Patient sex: M
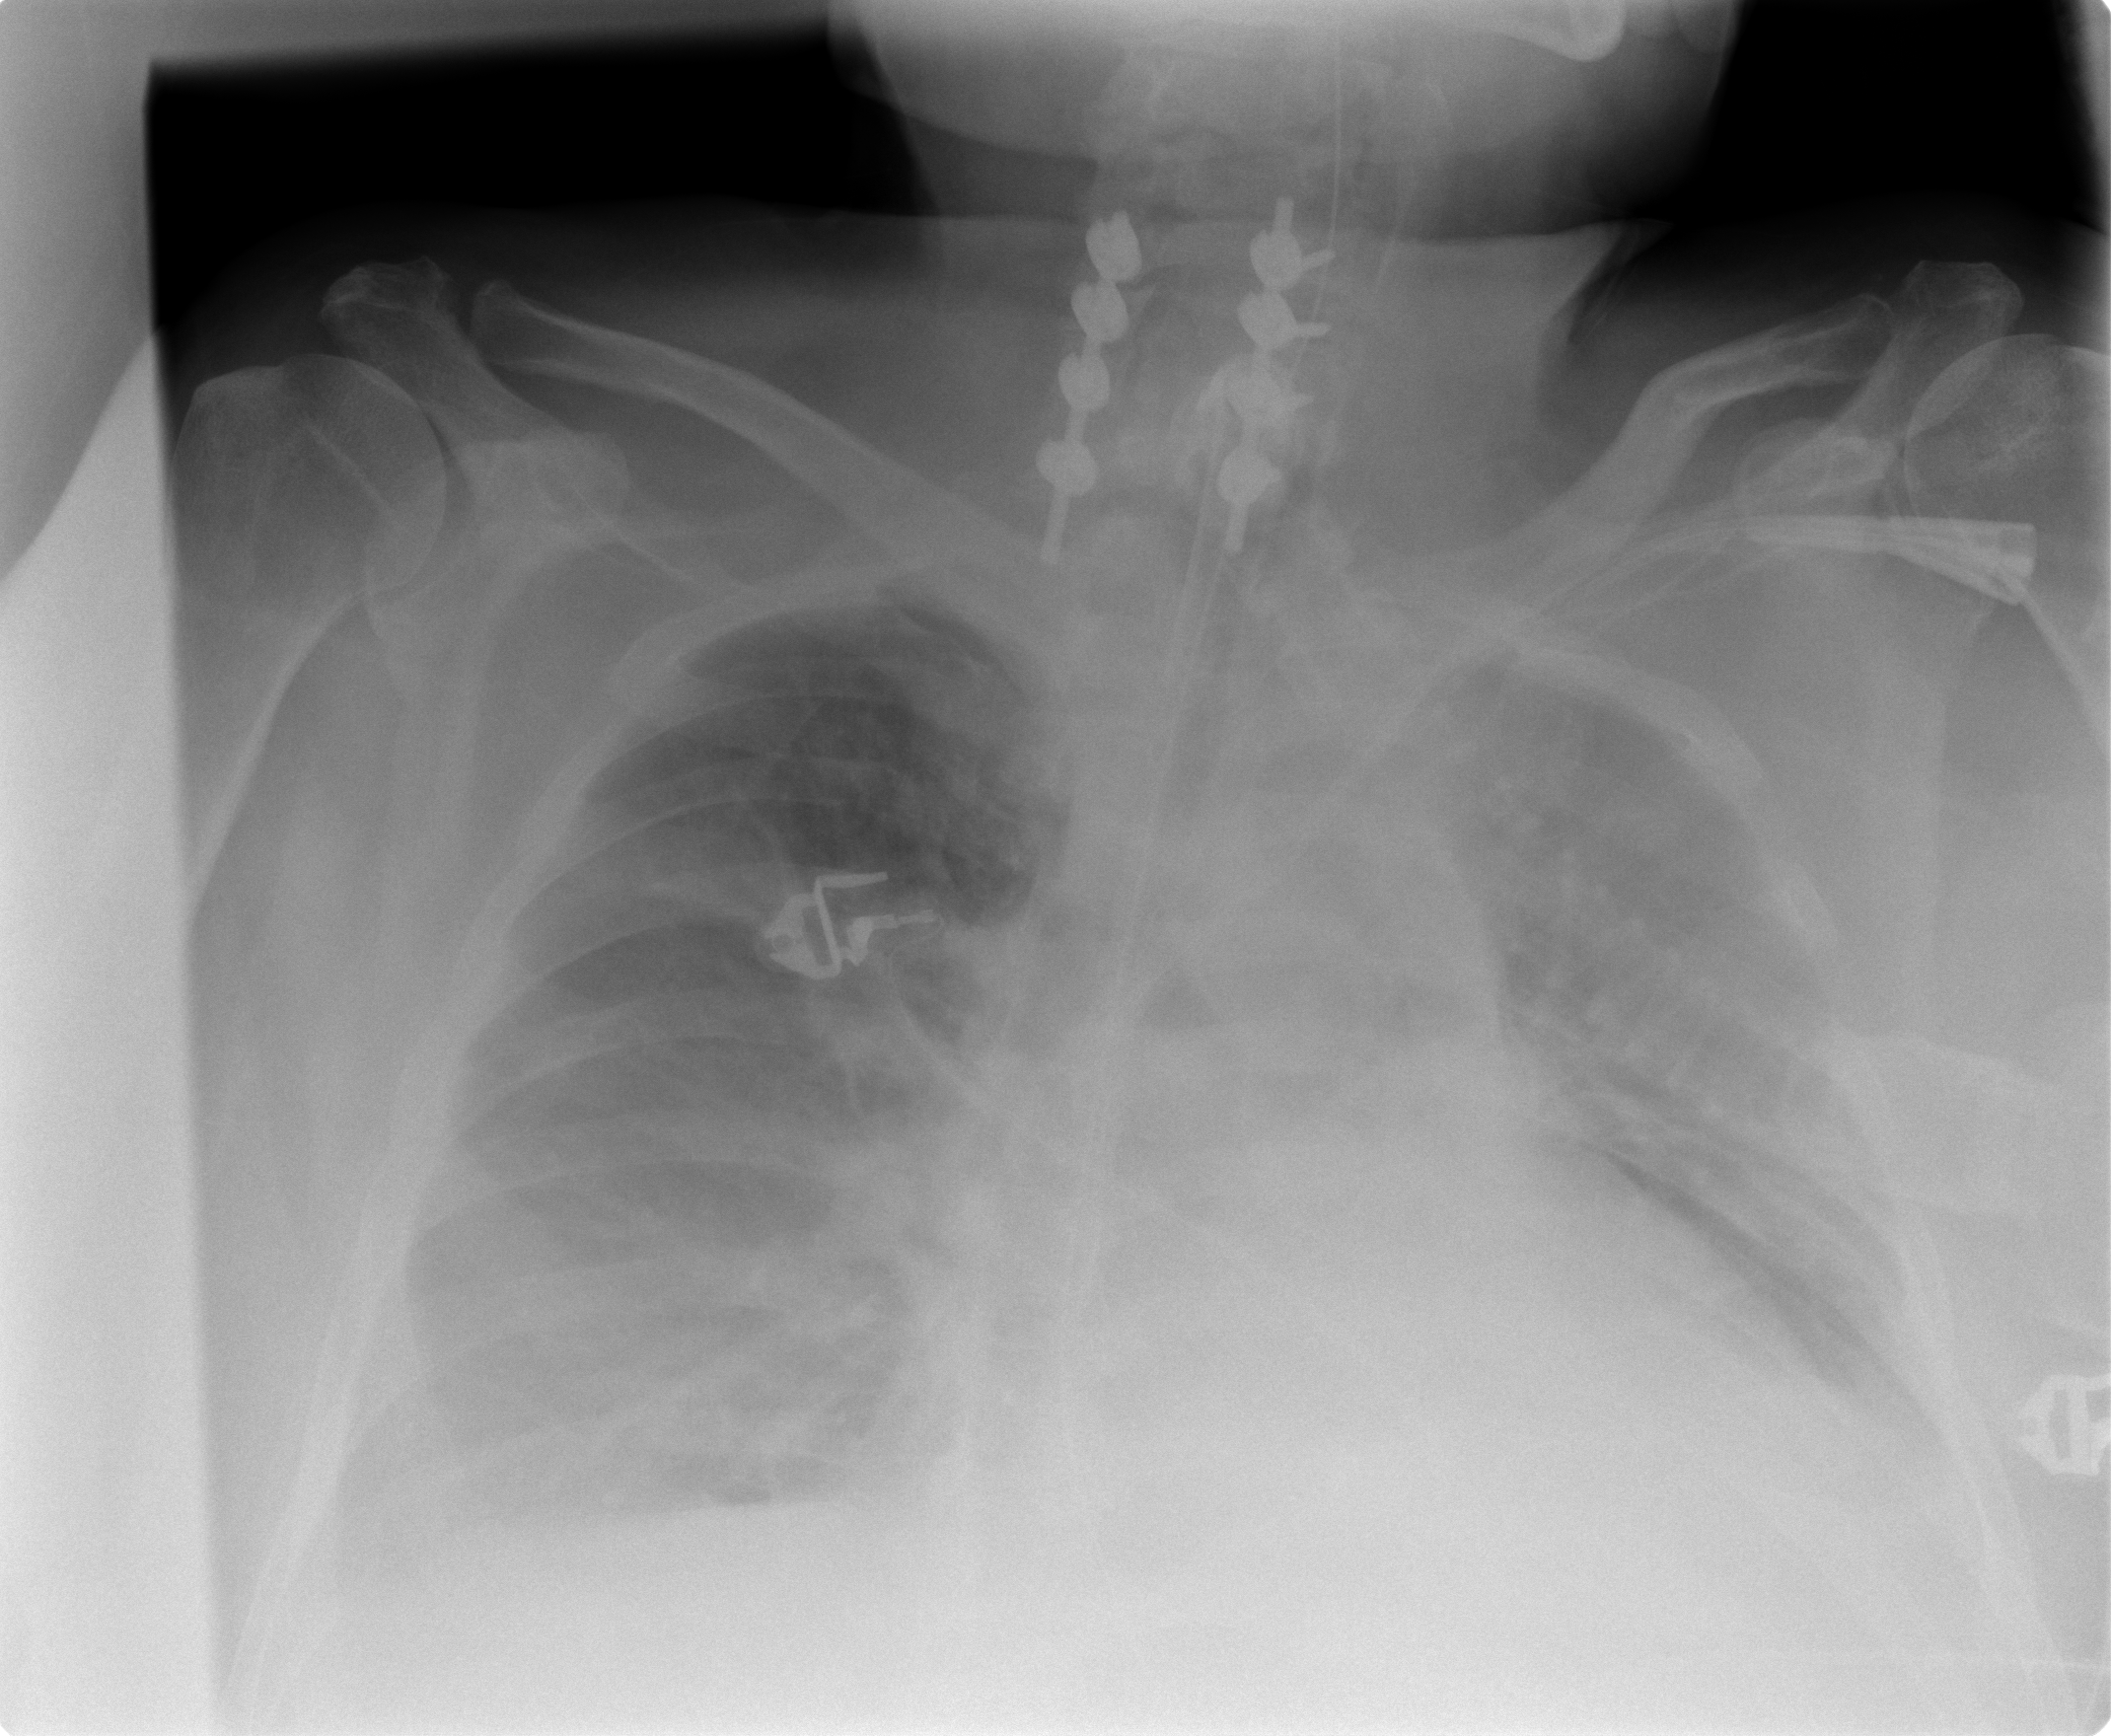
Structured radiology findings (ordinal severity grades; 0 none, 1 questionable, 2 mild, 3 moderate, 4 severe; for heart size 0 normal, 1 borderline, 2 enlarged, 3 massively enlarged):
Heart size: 2
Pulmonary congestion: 2
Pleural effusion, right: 2
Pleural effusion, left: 3
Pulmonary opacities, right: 0
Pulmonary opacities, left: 0
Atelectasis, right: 2
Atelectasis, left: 2